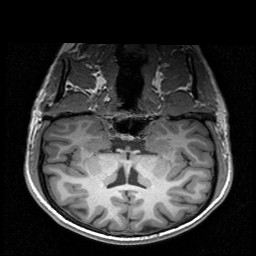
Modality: T1w
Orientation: sagittal
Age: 23
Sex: female
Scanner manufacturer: siemens
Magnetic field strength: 3 T
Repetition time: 1.9 s
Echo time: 0.00226 s